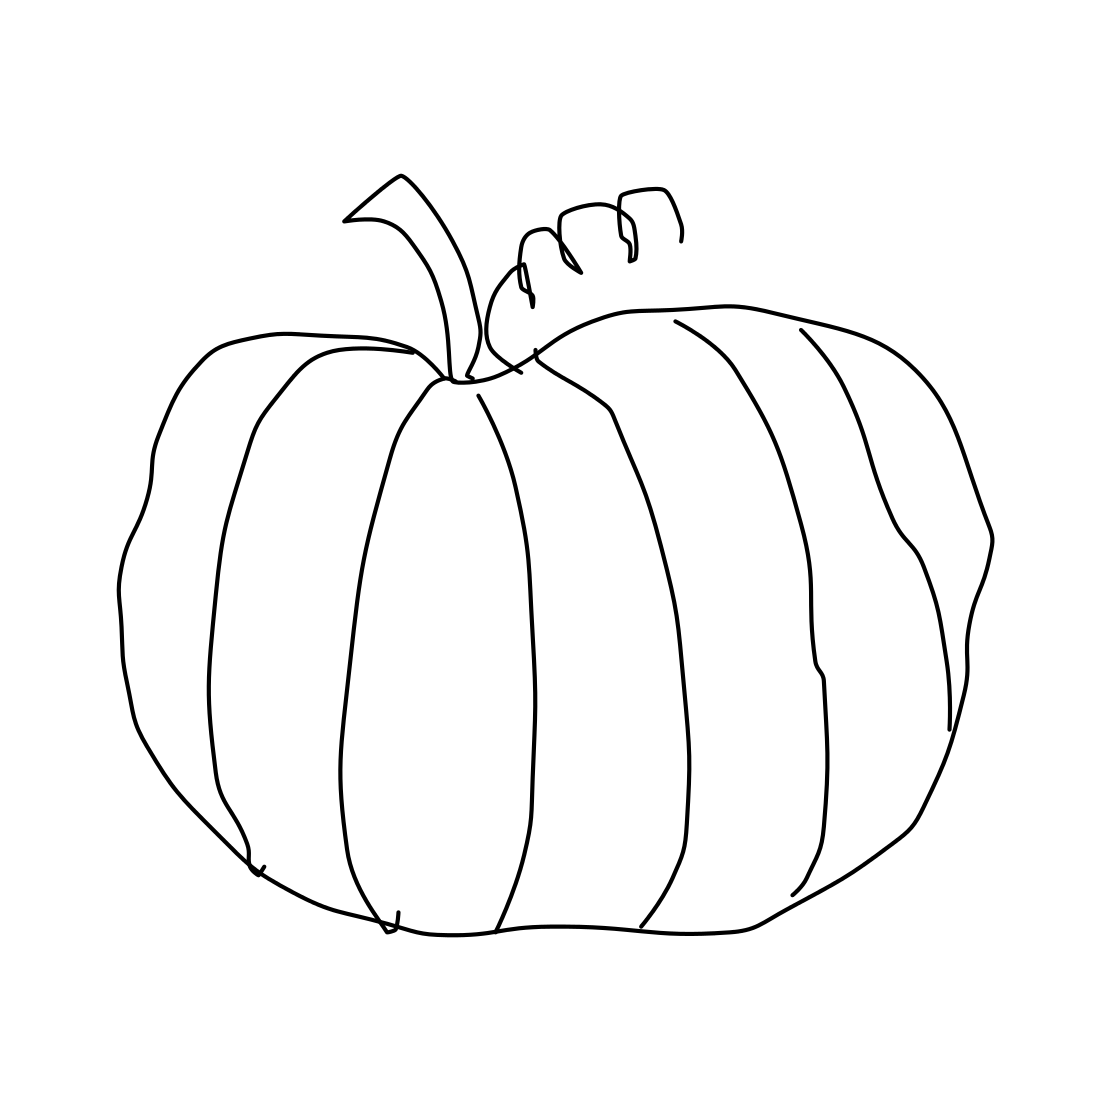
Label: pumpkin